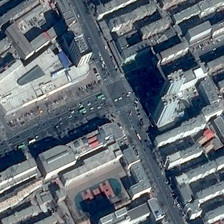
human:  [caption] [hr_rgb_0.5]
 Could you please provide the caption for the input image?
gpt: many buildings are in a business area .

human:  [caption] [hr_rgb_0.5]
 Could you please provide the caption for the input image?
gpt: two straight roads form this junction, surrounded by numerous edifices .

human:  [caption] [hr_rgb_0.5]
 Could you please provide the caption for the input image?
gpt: two straight roads form this junction, surrounded by numerous edifices .

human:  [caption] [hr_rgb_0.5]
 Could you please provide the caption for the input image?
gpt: many buildings are in a business area .

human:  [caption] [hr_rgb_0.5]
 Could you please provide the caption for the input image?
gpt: many buildings are in a business area .